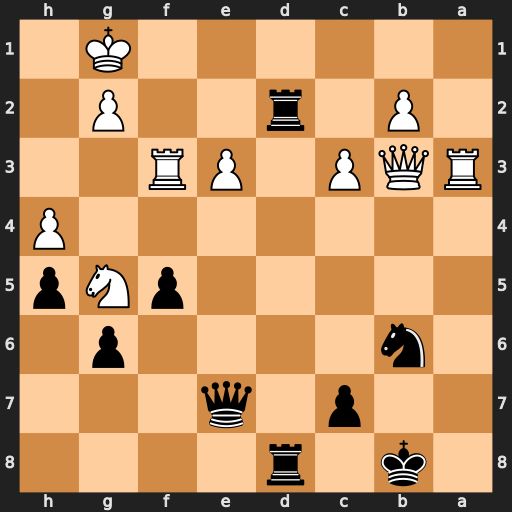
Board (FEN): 1k1r4/2p1q3/1n4p1/5pNp/7P/RQP1PR2/1P1r2P1/6K1
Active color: b
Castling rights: -
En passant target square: -
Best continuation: Rd1+ Qxd1 Rxd1+